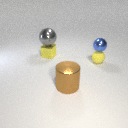
large gray metal sphere above small yellow metal cube